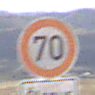
Verkehrszeichen: Geschwindigkeit70
Zusatzzeichen unten: HinweiseAufGefahrenDurchVerbaleAngabe1
Umgebung: Outdoor, Nature
Tageszeit: MorningAfternoon
Wetter: PartlyCloudy
Licht: Natural
Jahreszeit: NotSpecified
Kontrast: HighContrast